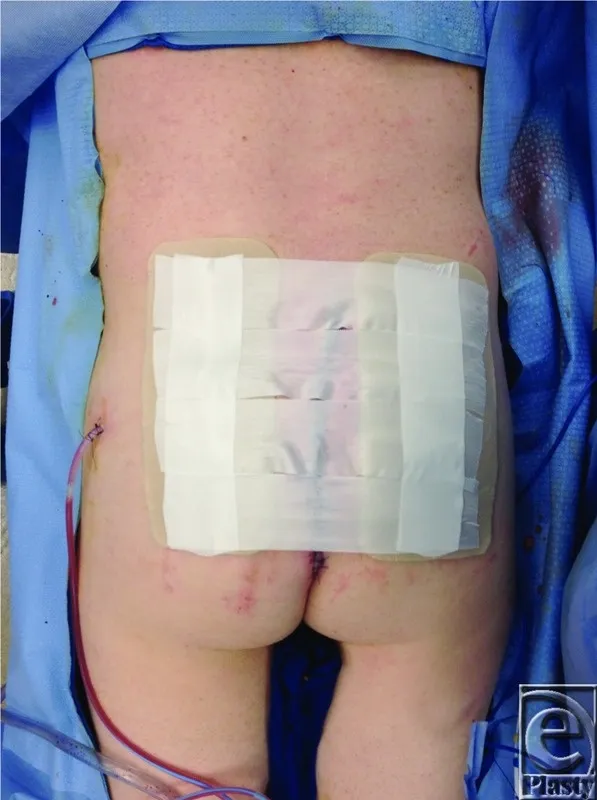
Silk tape on top of DuoDERM.
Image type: medical_photograph (skin_photograph)